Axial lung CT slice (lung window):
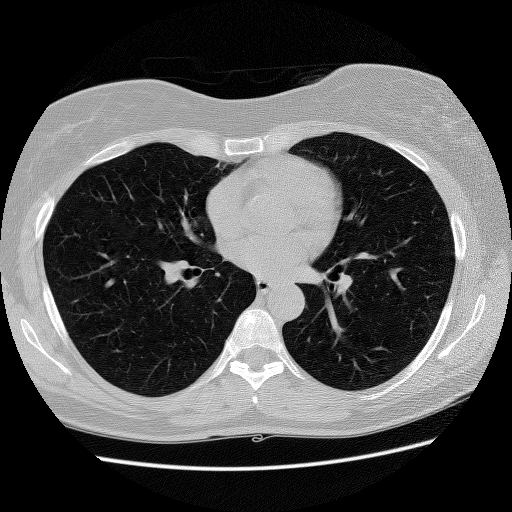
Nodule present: no